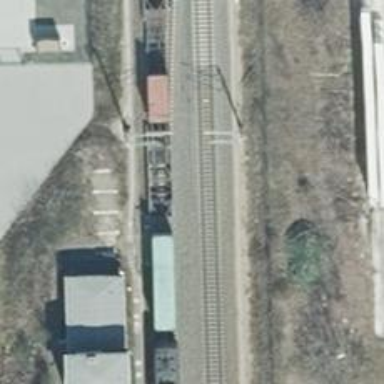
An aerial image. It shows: Railway switch.